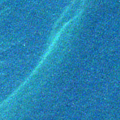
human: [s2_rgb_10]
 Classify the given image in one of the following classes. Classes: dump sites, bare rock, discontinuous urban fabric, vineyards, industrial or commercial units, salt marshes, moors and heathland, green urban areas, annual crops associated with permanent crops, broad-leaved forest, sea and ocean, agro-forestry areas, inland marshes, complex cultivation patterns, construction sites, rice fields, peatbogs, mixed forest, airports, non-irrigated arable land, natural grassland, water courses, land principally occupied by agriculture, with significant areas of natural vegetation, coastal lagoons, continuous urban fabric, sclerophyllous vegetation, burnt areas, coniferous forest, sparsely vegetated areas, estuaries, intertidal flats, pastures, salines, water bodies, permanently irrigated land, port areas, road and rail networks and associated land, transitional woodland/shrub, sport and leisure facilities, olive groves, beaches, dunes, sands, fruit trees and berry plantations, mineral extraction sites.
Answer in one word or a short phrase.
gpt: sea and ocean